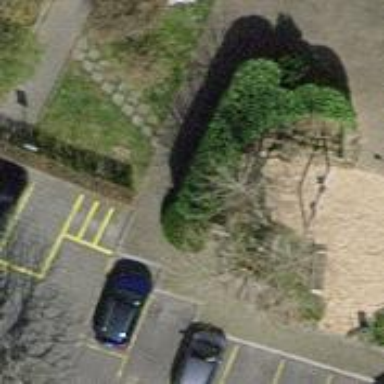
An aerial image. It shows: Footway covered with grass pavers.